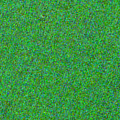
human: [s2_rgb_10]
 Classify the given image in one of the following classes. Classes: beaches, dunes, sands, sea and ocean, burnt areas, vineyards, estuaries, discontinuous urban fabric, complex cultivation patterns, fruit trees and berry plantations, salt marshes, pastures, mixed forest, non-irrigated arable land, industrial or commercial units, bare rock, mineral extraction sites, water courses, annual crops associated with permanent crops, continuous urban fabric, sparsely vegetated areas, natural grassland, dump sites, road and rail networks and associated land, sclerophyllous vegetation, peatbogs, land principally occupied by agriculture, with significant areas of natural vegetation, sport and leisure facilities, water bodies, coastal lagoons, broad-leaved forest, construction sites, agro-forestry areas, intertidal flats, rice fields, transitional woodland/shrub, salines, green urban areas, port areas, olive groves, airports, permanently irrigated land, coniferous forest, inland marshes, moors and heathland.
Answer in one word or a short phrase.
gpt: sea and ocean